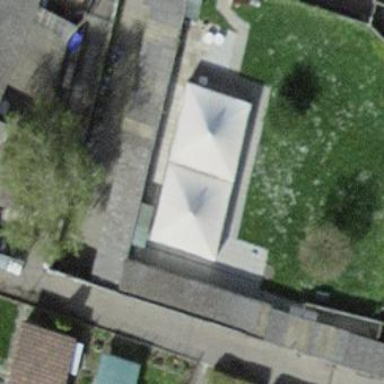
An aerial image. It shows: Shed building.